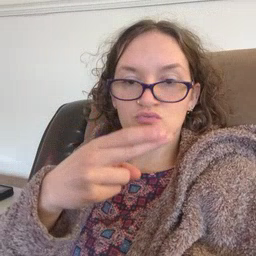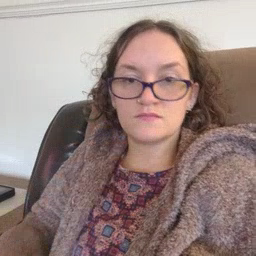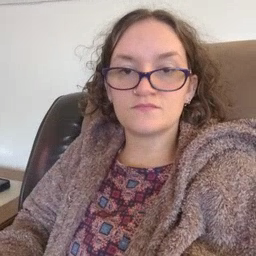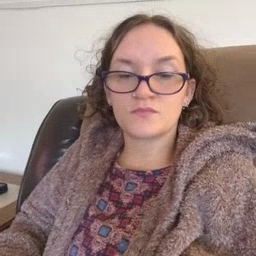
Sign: scissors